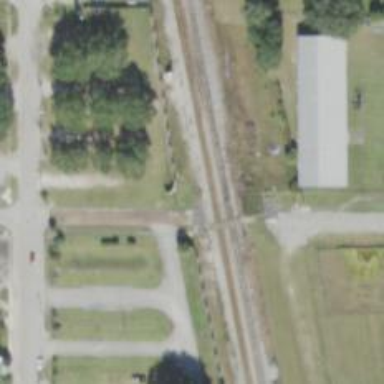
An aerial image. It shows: Railway signal.